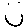
Label: smiley face